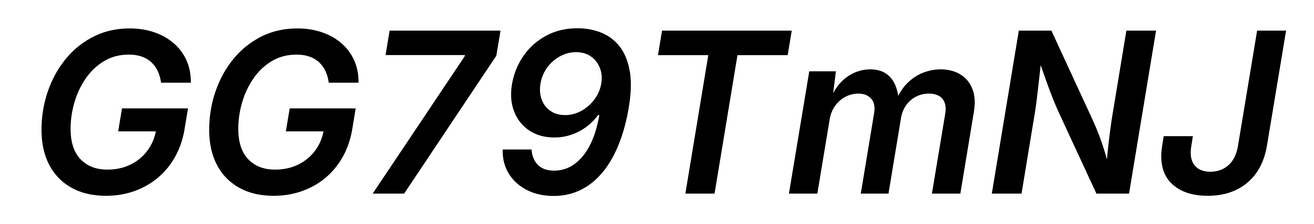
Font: Inter-Italic_SemiBold_Italic